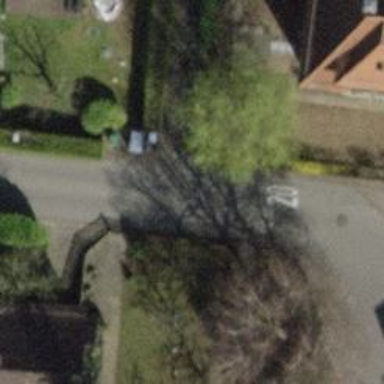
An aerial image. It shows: Living street.